Question: Hi all you experts out there.
My testing area: <URL>
I am trying to visualize hierarchical data in a tree-form with Angular, even though i'm using some samples to aid me in my quest (like <URL> i fail.

As soon as i place the recursive element 'ng-include' inside the 'ng-repeat' in side the template it self, the memory usage of its browser-window goes through the roof and effectively hangs the browser. But the available tree-sample i could find are doing just that.
What am i missing?
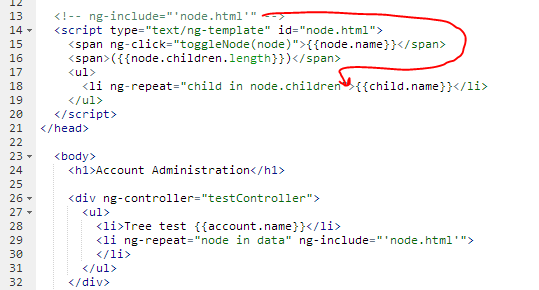
Answer: You need to use the same variable name in the template. The current node is called in the controller then in the template.
This cause the template to render the same node over again.
It works fine if you use the same variable name :
'''
<li ng-repeat="node in node.children" ng-include="'node.html'"></li>
'''
See it in action here : <URL>